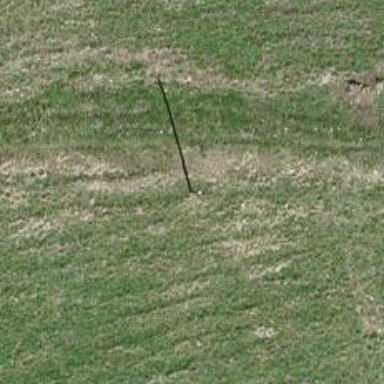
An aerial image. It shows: Power pole.